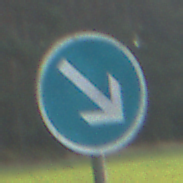
Verkehrszeichen: VorgeschriebeneVorbeifahrtRechts
Umgebung: Outdoor, Nature
Tageszeit: SunriseSunset
Wetter: PartlyCloudy
Licht: Natural
Jahreszeit: NotSpecified
Kontrast: MediumContrast